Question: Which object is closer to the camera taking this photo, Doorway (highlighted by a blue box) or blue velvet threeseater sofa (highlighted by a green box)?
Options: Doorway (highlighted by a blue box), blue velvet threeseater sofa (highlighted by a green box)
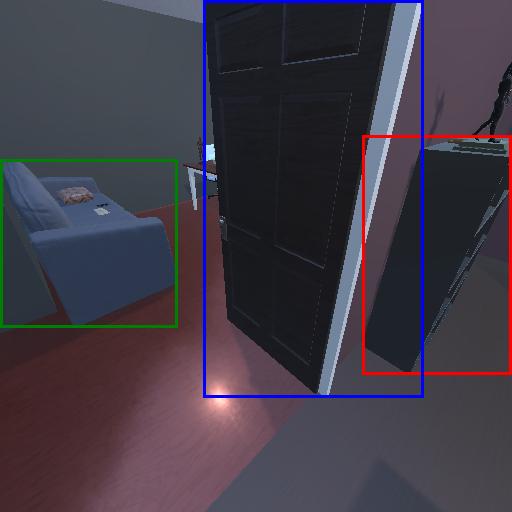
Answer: Doorway (highlighted by a blue box)